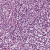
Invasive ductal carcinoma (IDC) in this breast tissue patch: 1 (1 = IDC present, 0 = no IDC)